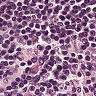
Metastatic tissue present: no